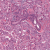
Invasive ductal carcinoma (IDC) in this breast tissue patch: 1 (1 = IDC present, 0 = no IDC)